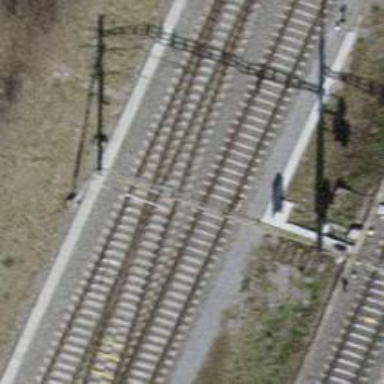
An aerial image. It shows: Railway siding with one electrified track and contact line.